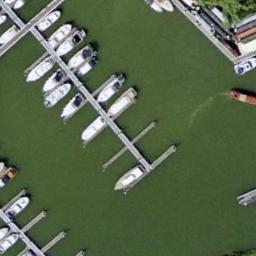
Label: harbor